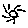
Label: sun